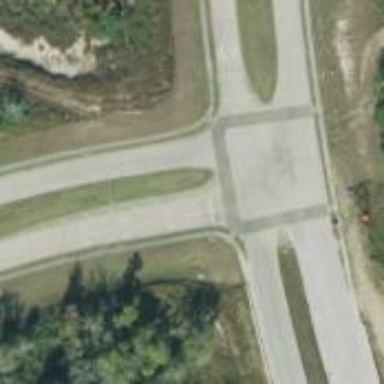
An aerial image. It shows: Secondary road with asphalt surface.